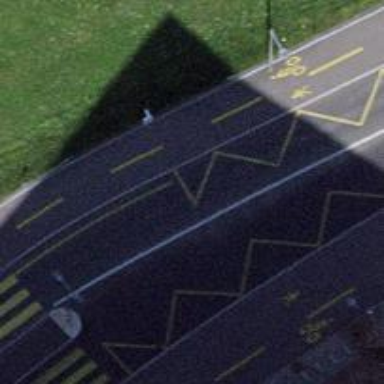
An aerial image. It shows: Bus stop equipped with public transport stop position.